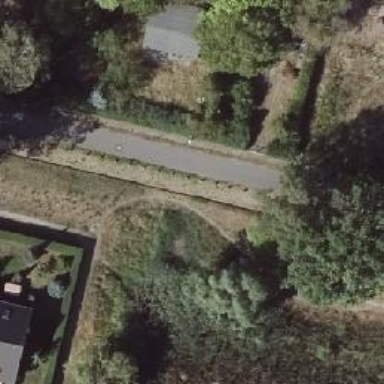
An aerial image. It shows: Path.